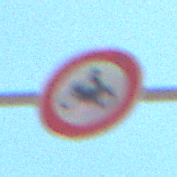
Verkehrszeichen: VerbotKraftraeder
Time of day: Midday
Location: Outdoor (Nature)
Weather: Clear
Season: NotSpecified
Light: Natural